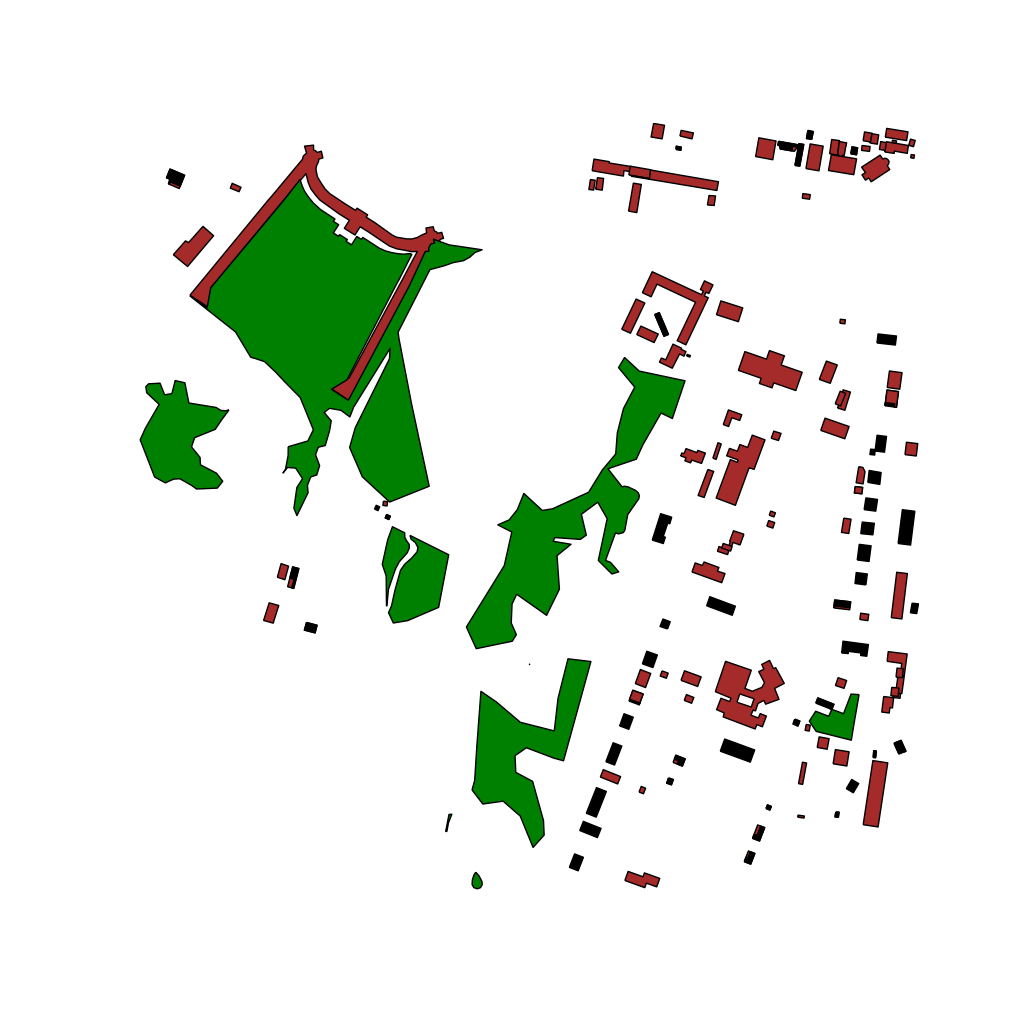
Tags: overhead vector_map, agriculture, business, industrial, recreation, residential, special, modern, soviet, individual_rise, low_rise, density_1, Building, Facility, Park, 1.0 km²